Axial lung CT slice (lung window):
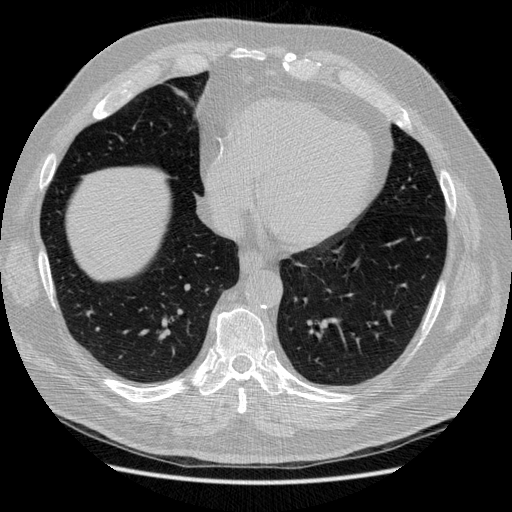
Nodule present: no